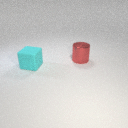
large red metal cylinder to the right of large cyan rubber cube